Question: Hi all am using bootstrap carousel my problem is i need to add show previous control only after clicking the first slide and if the slide ends has to disable the next control.!

how do i get this.
my caurosel looks like
'''
<div id="carousel-example-generic" class="carousel slide" data-ride="carousel">
<!-- Indicators -->
<ol class="carousel-indicators">
<li data-target="#carousel-example-generic" data-slide-to="0" class="active"></li>
<li data-target="#carousel-example-generic" data-slide-to="1"></li>
<li data-target="#carousel-example-generic" data-slide-to="2"></li>
</ol>
<!-- Wrapper for slides -->
<div class="carousel-inner">
<div class="item active">
<img src="..." alt="...">
<div class="carousel-caption">
...
</div>
</div>
...
</div>
<!-- Controls -->
<a class="left carousel-control" href="#carousel-example-generic" data-slide="prev">
<span class="glyphicon glyphicon-chevron-left"></span>
</a>
<a class="right carousel-control" href="#carousel-example-generic" data-slide="next">
<span class="glyphicon glyphicon-chevron-right"></span>
</a>
</div>
'''
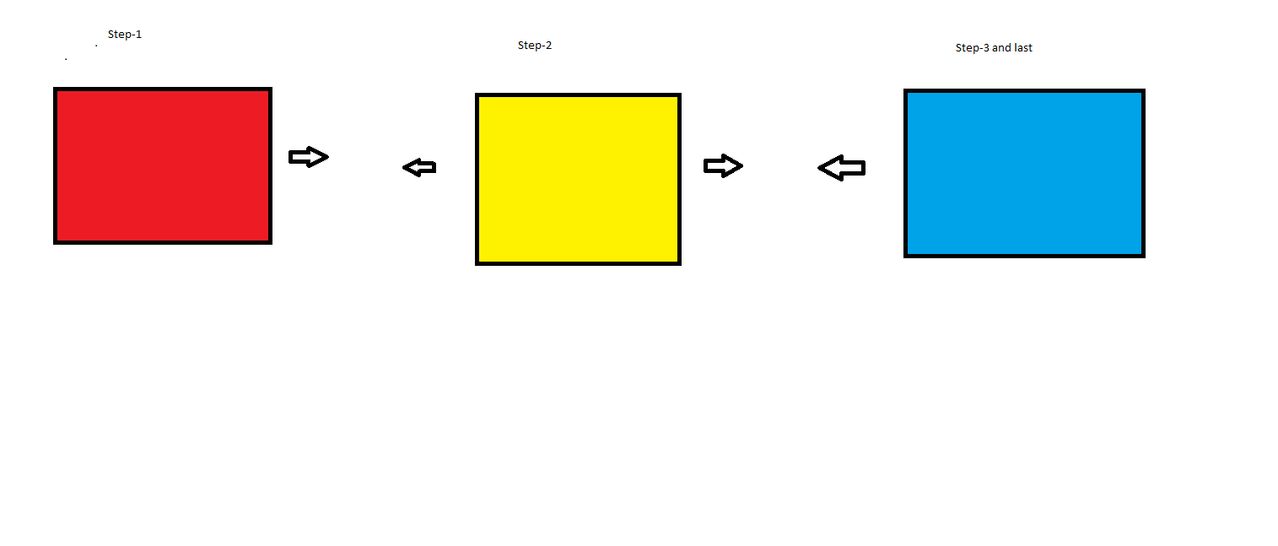
Answer: You could conditionally show the controls by determining the current slide like this..
'''
$('#myCarousel').on('slid.bs.carousel', function (ev) {
var carouselData = $(this).data('bs.carousel');
var currentIndex = carouselData.getActiveIndex();
if (currentIndex >= 1) {
$('.left').show();
}
else {
$('.left').hide();
}
if (currentIndex === (carouselData.$items.length-1)) {
$('.right').hide();
$('.left').show();
}
else {
$('.right').show();
}
})
'''
Demo: <URL>